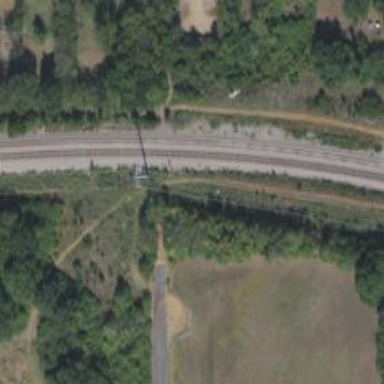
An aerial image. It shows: Railway track.